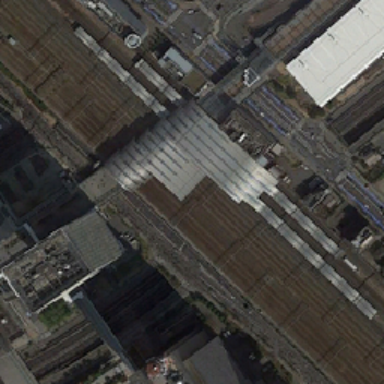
It looks like a factory from heaven .